Interaction volume radius: 10 \u00c5
Interaction volume height: 25 \u00c5
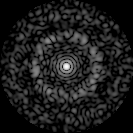
Disorder parameter: 0.8277